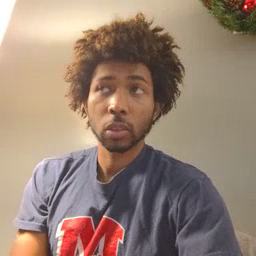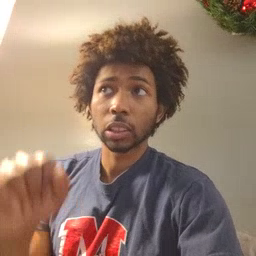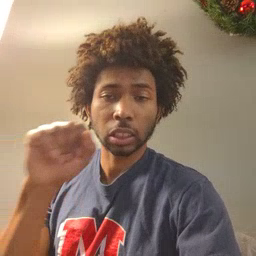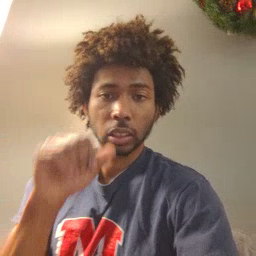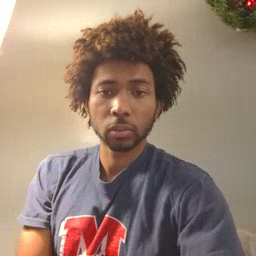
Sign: carrot